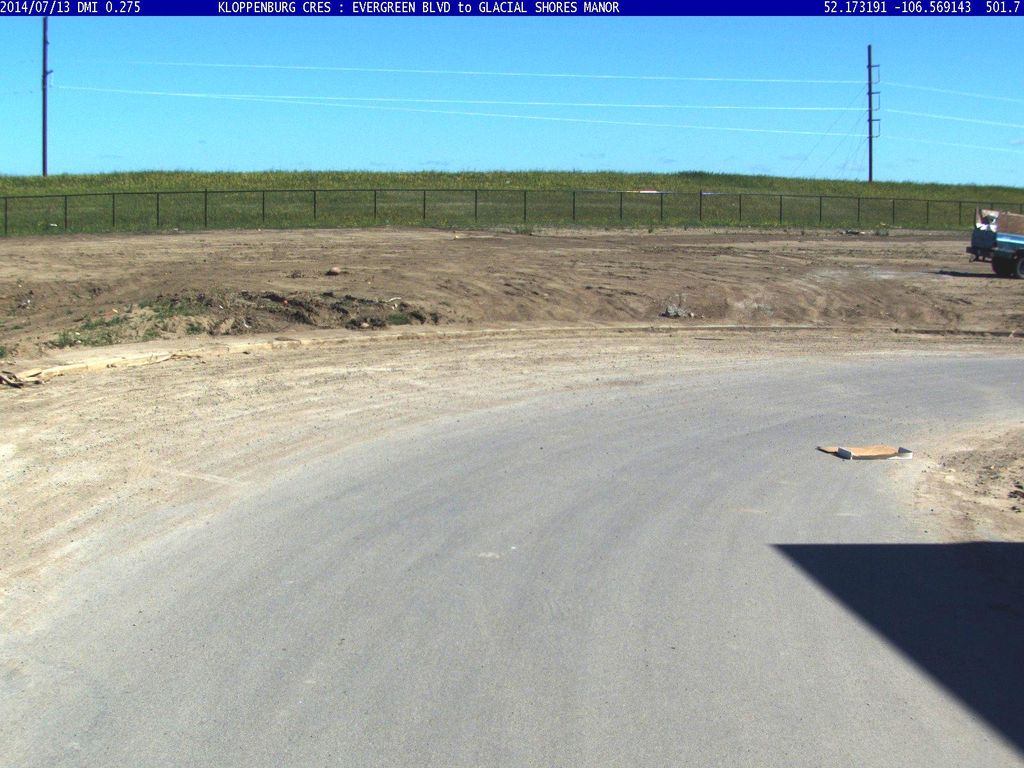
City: saskatoon